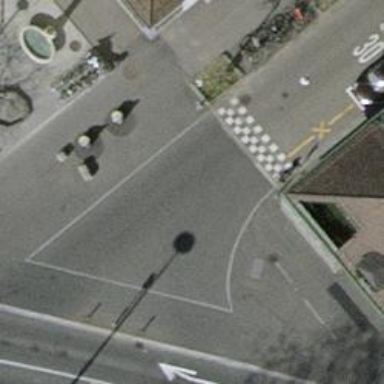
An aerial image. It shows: Traffic calming table.